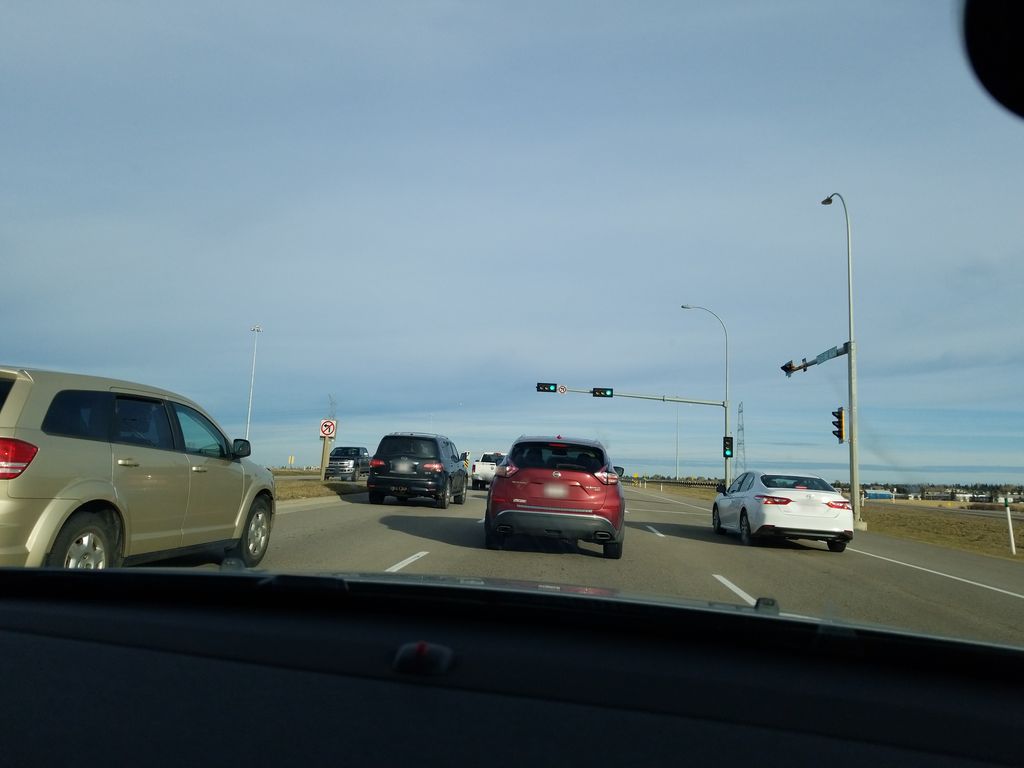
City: edmonton